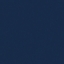
Land use / land cover class: SeaLake